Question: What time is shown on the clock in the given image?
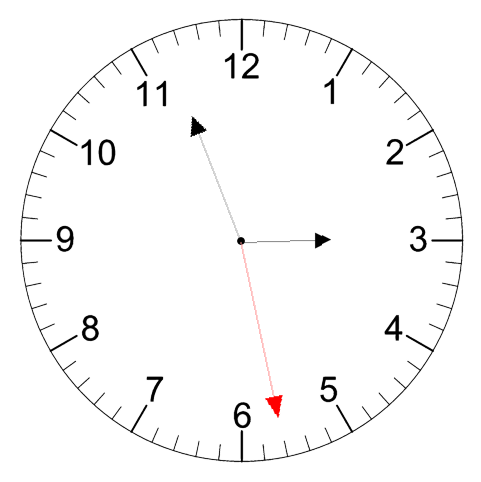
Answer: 02:56:28